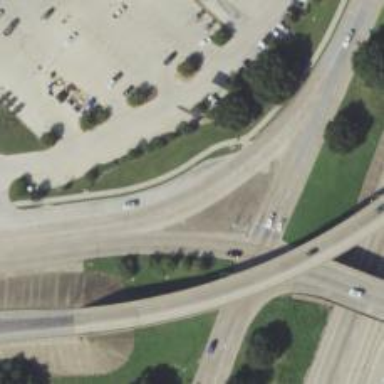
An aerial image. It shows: Trunk link highway.